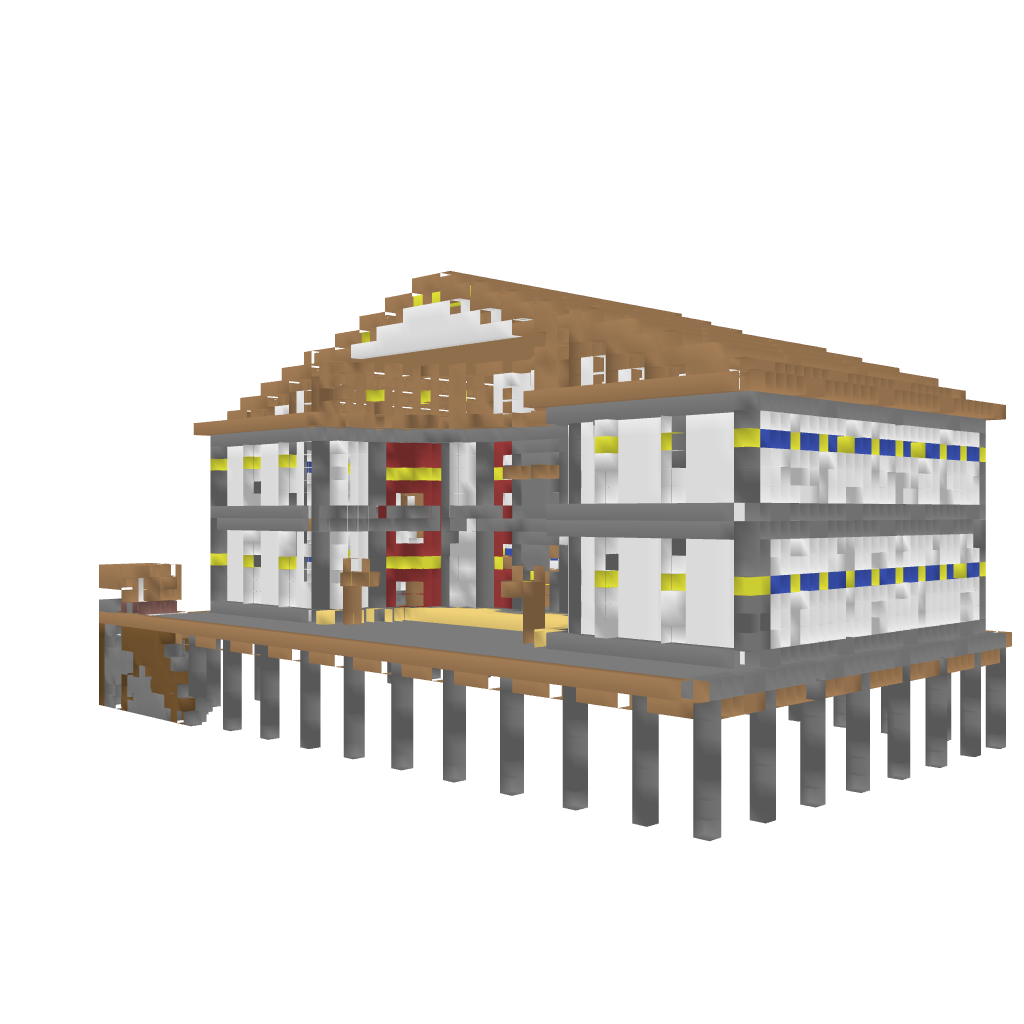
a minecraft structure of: Big Royal House bad low quality